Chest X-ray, PA view. Patient: 55 years old, sex F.
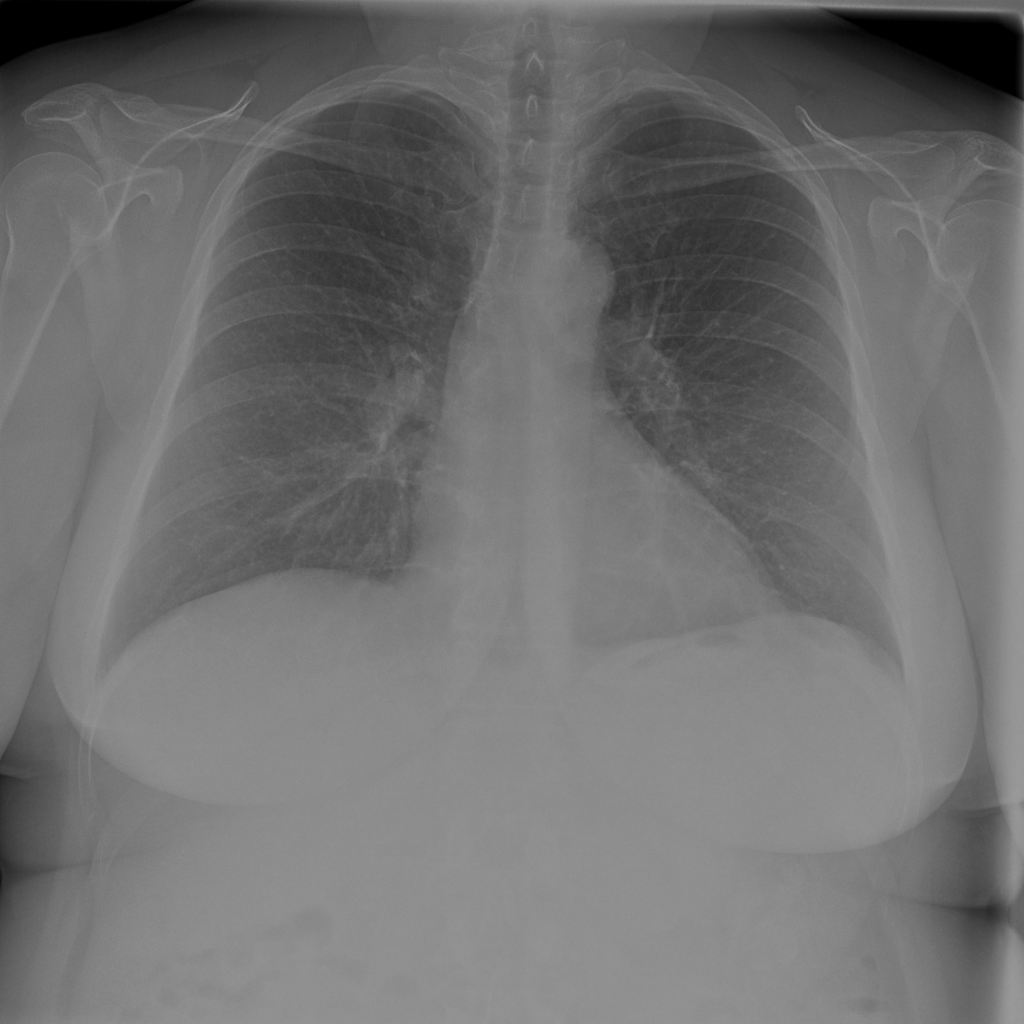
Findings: No Finding